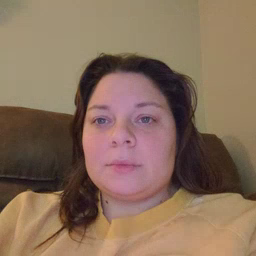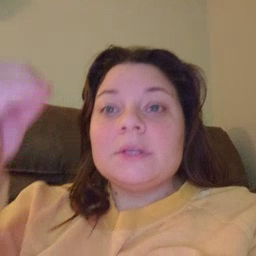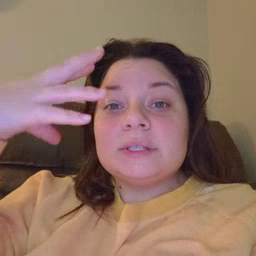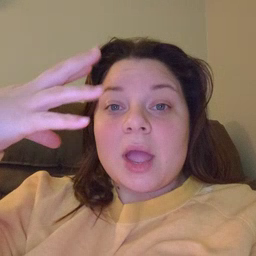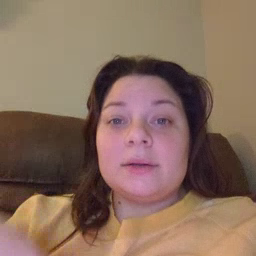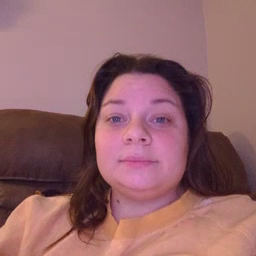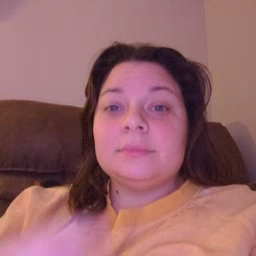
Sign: sun